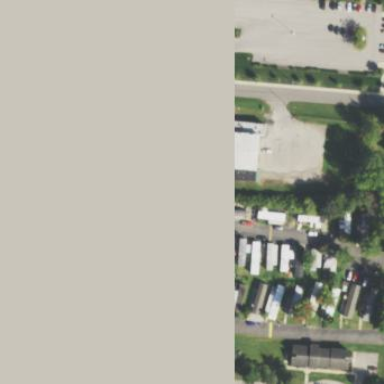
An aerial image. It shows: Residential area designated as trailer park.